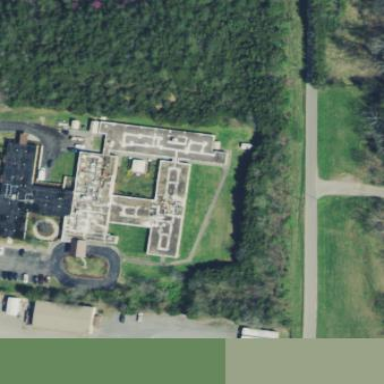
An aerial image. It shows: Nursing home.